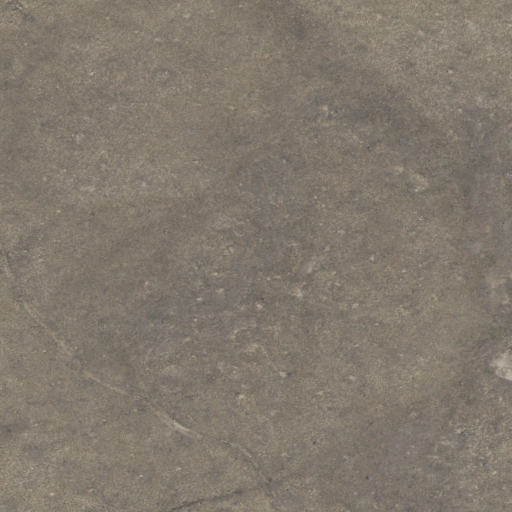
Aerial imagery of mountain in Idaho named Twin Buttes containing only grassland